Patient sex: M
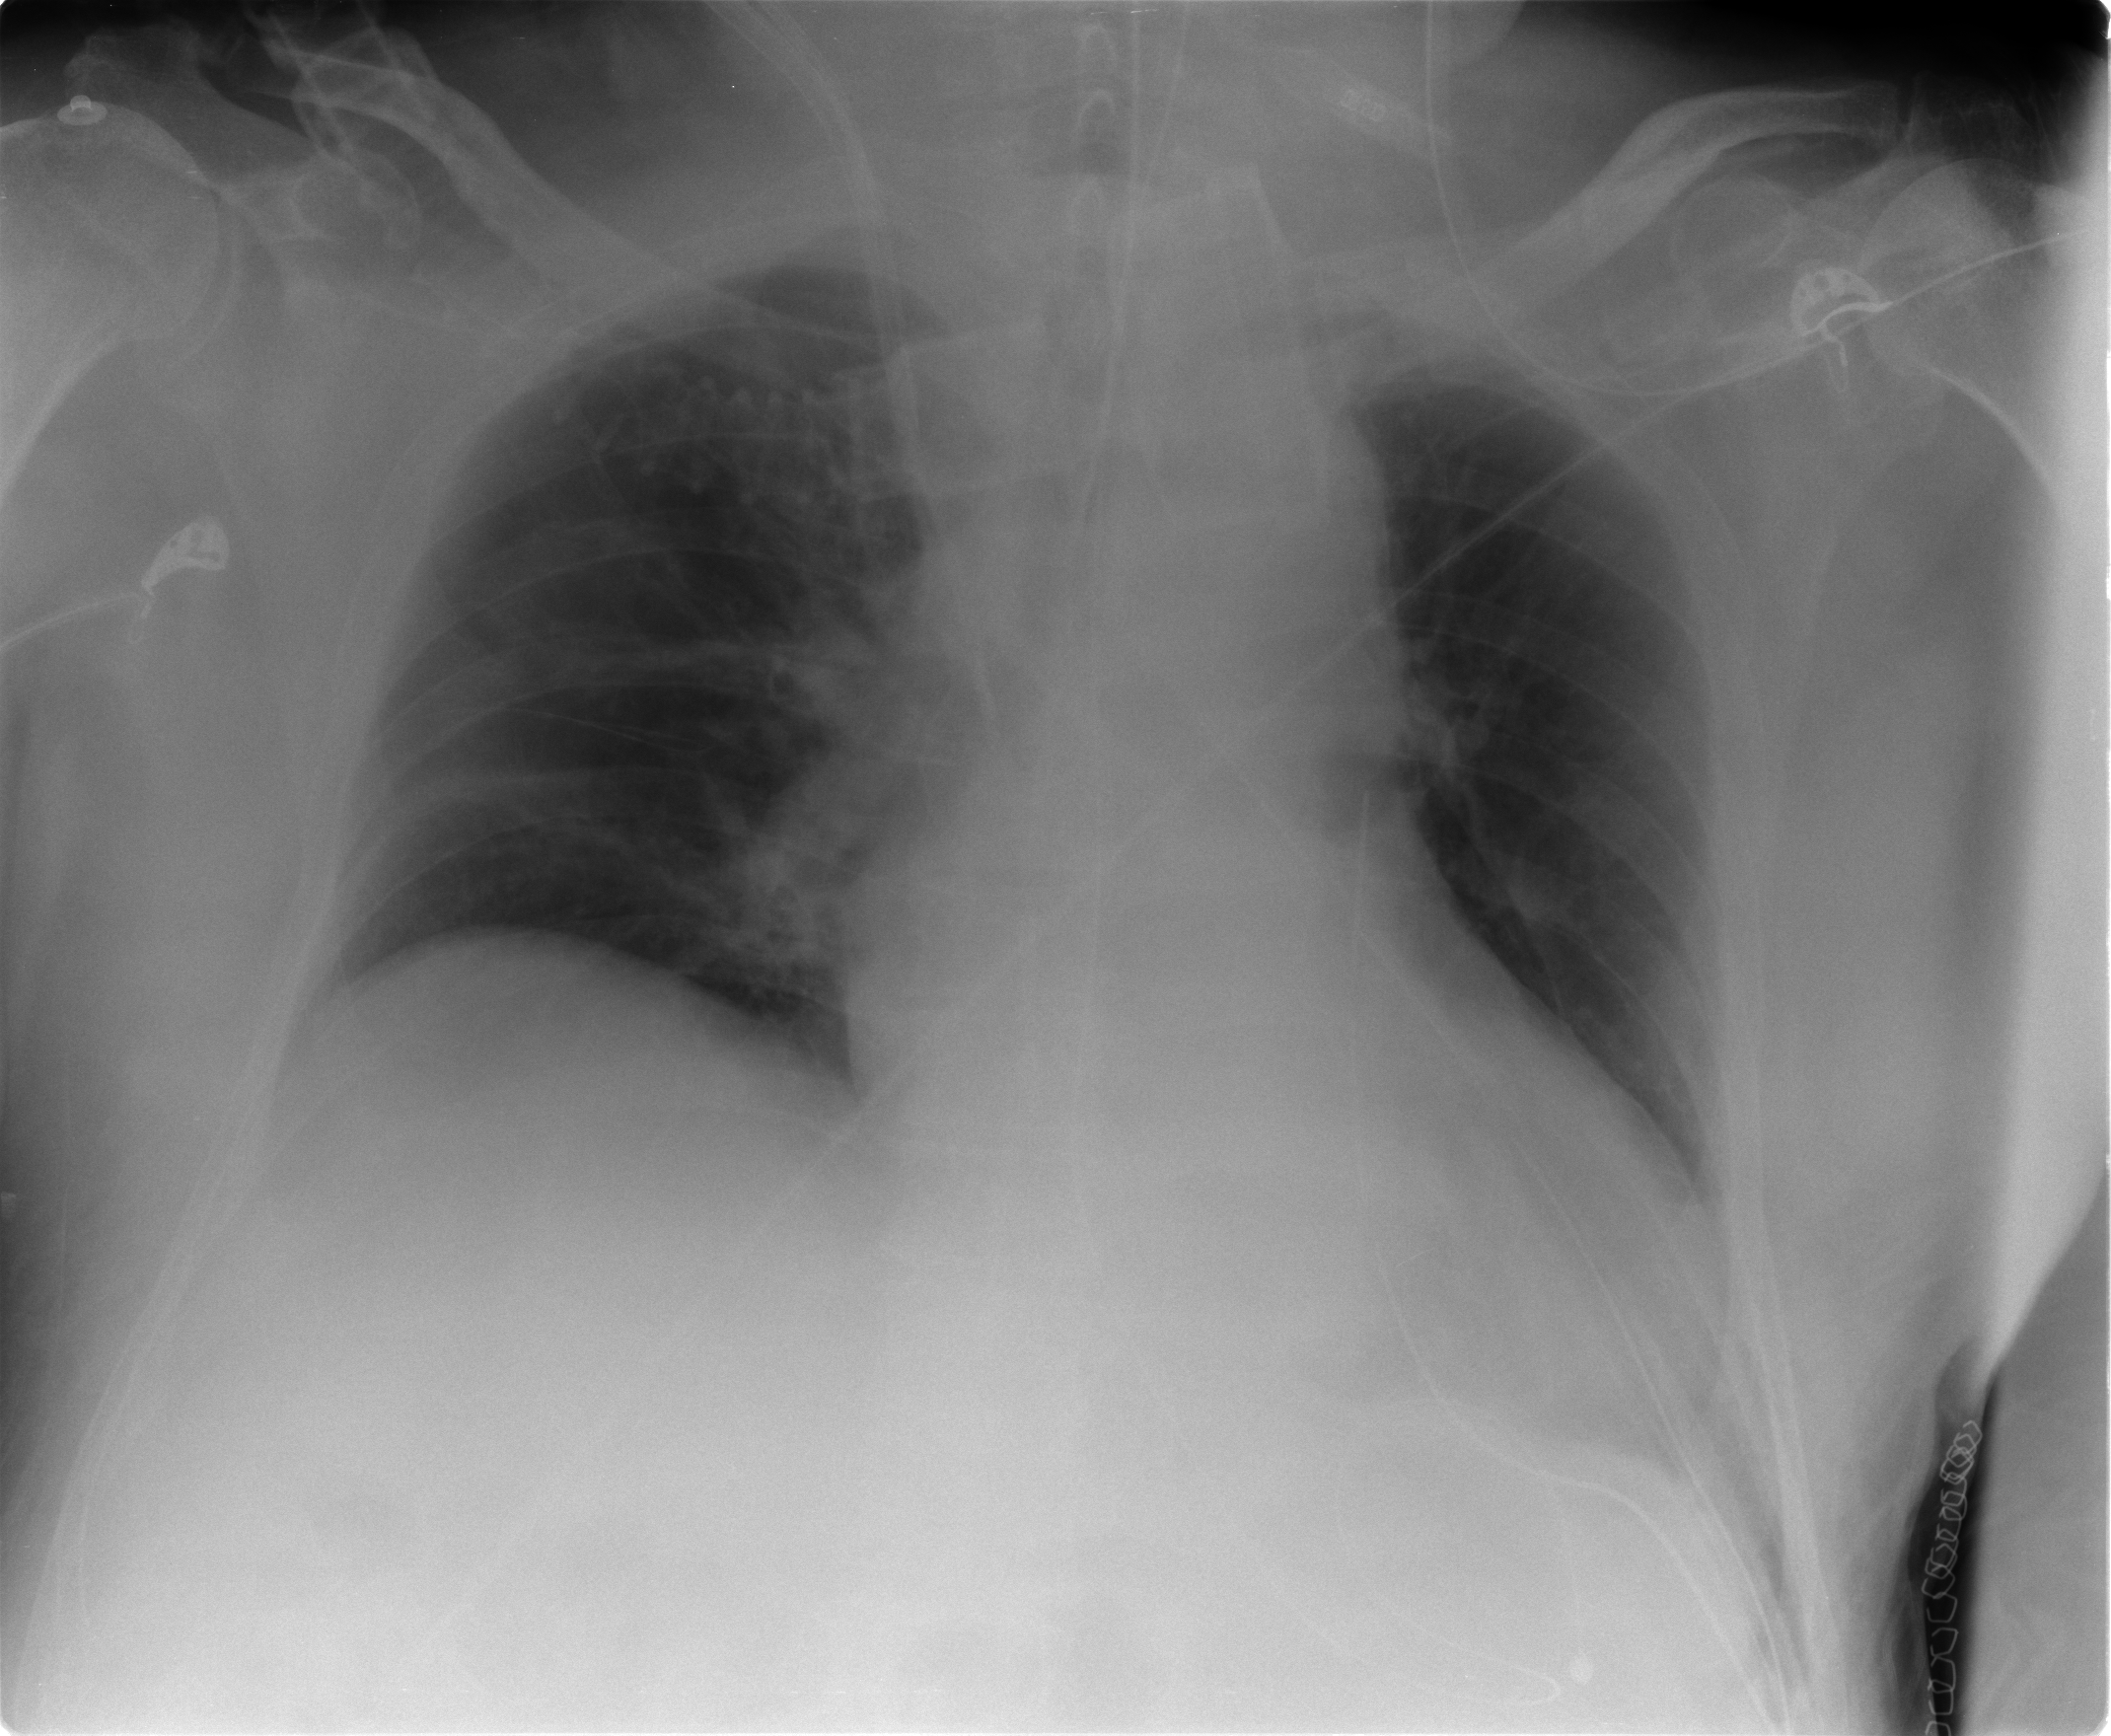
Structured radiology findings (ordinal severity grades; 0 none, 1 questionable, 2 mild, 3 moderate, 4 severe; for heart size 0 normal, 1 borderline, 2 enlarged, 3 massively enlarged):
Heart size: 1
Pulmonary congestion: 2
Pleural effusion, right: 0
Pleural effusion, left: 0
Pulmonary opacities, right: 0
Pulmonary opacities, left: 0
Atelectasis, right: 2
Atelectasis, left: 2